RGB frame:
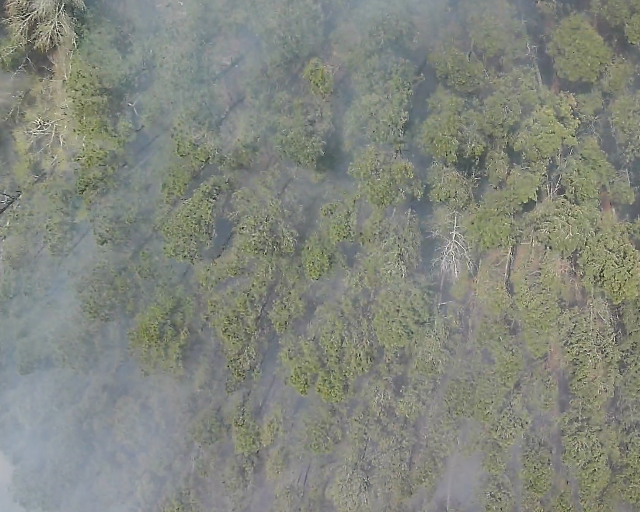
Thermal frame:
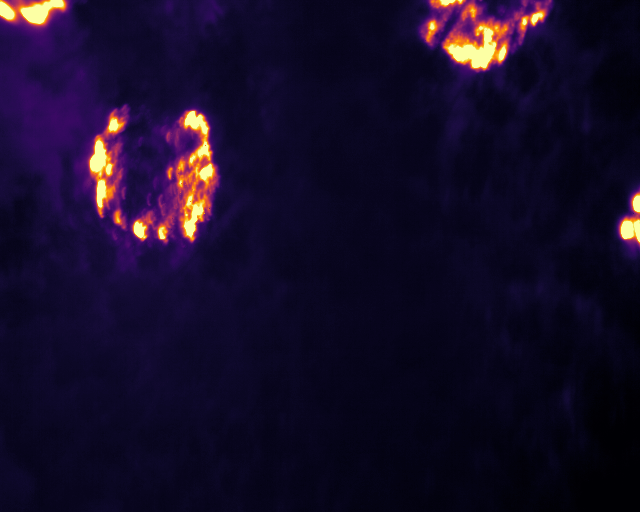
Captured: 2026-02-26 02:30:32
Pixels at or above 80 °C: 4742 (fraction of frame: 0.01447)